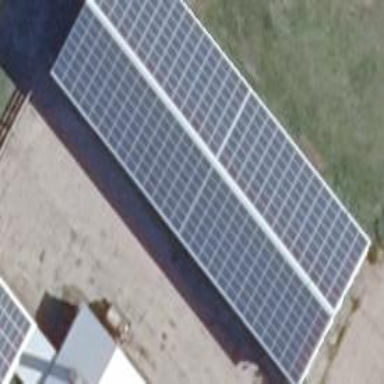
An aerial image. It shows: Solar-powered generator at farm auxiliary building. The generator is small installation using solar photovoltaic panels.